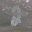
Label: 2